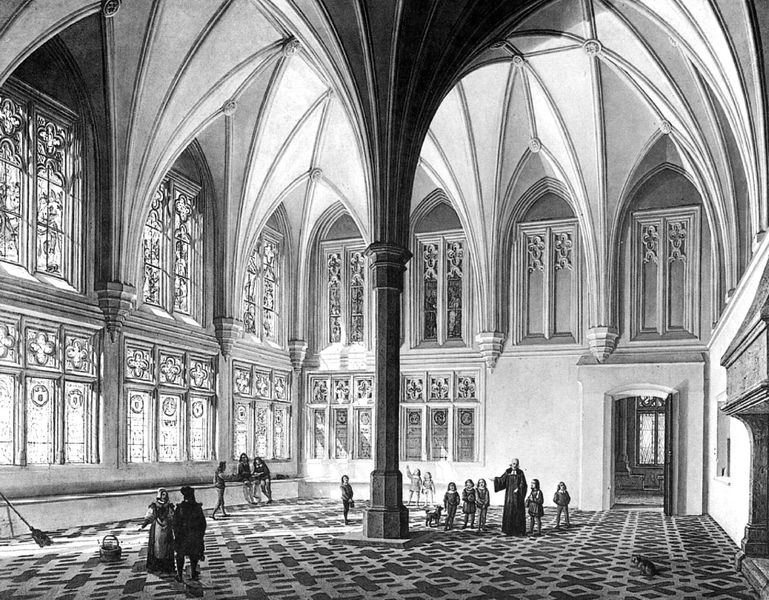
Titel: Der Sommerremter
Künstler: Domenico Quaglio
Institution: Karlsruhe, Staatliche Kunsthalle
Schlagwörter: menschen, fenster, grau, licht, männer, raum, schwarz, säule, tür, zeichnung, ornament, kirche, boden, gotik, kinder, kübel, lehrer, schule, hof, weis, kuppel, ornamente, korb, besen, halle, katze, nische, gewölbe, kloster, kreuz, dom, jungs, schwarzweiss, mittelalter, priester, mönch, gothik, katedrale